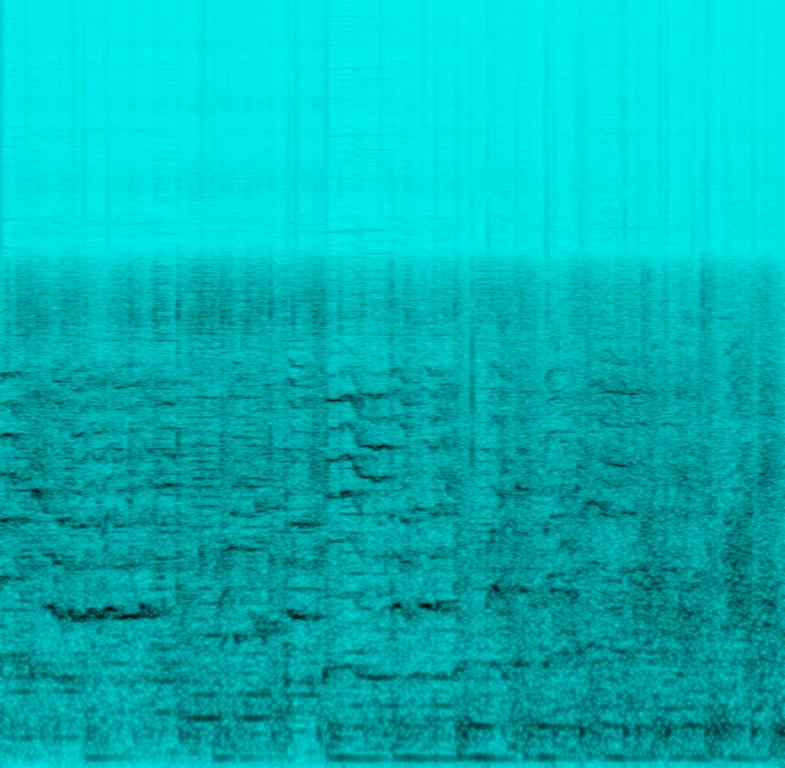
The low quality recording features a crowd harmonized singing over loud wooden percussion. The recording is noisy, in mono and it sounds energetic, joyful and exciting.